Field crop: tomato
Growth stage: 1
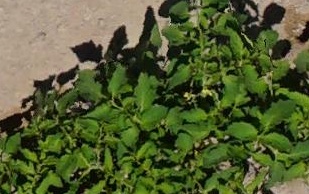
Species: tomato